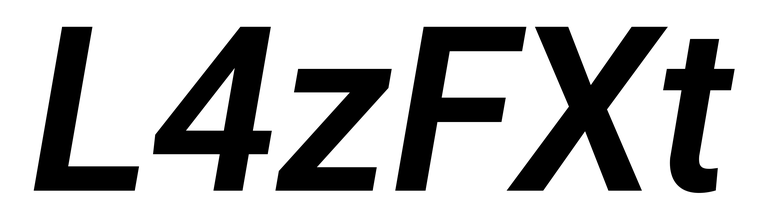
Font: Roboto-Italic_SemiBold_Italic